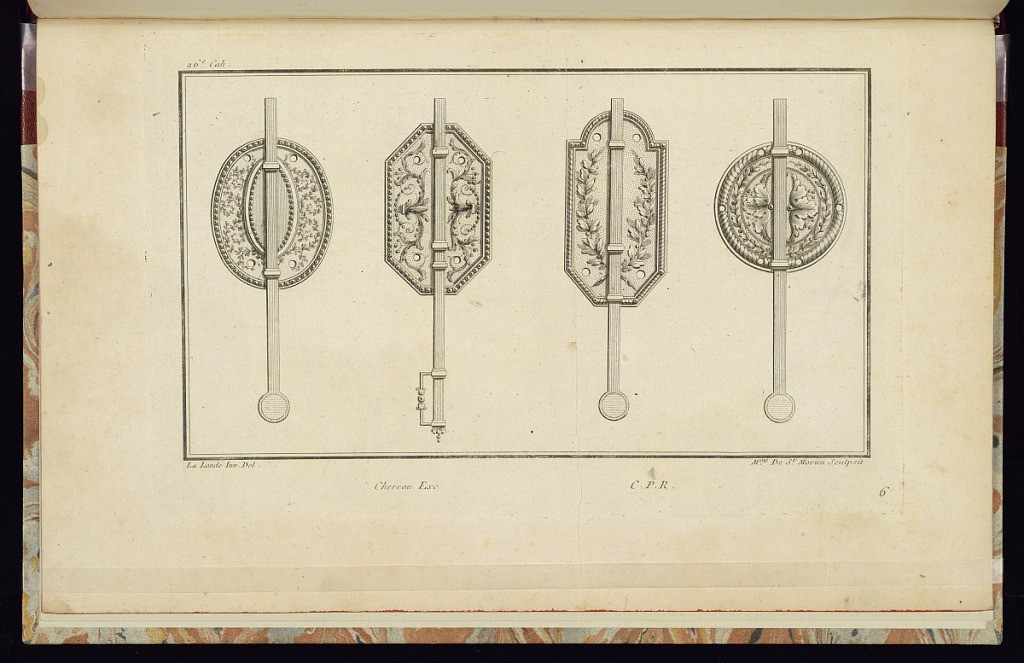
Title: Lock Designs
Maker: Richard de Lalonde, French, active 1780–96
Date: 1775-1784
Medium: Etching on off-white laid paper
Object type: Print
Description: Four bar lock designs with bead course, scrolling leaf, arabesque, laurel branch, and ribbon twist ornamentation. The plate is signed and numbered.